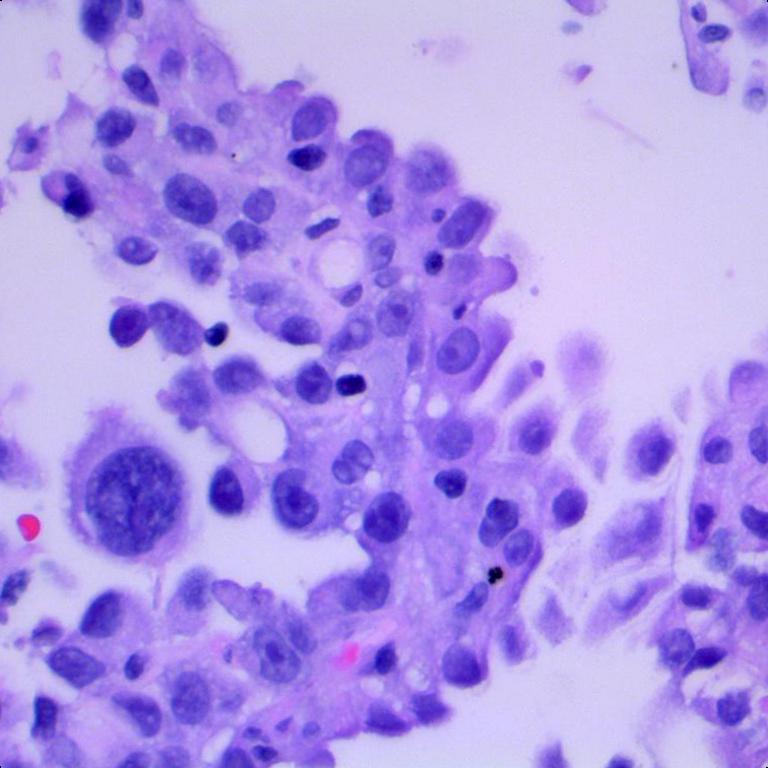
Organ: lung
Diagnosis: adenocarcinomas